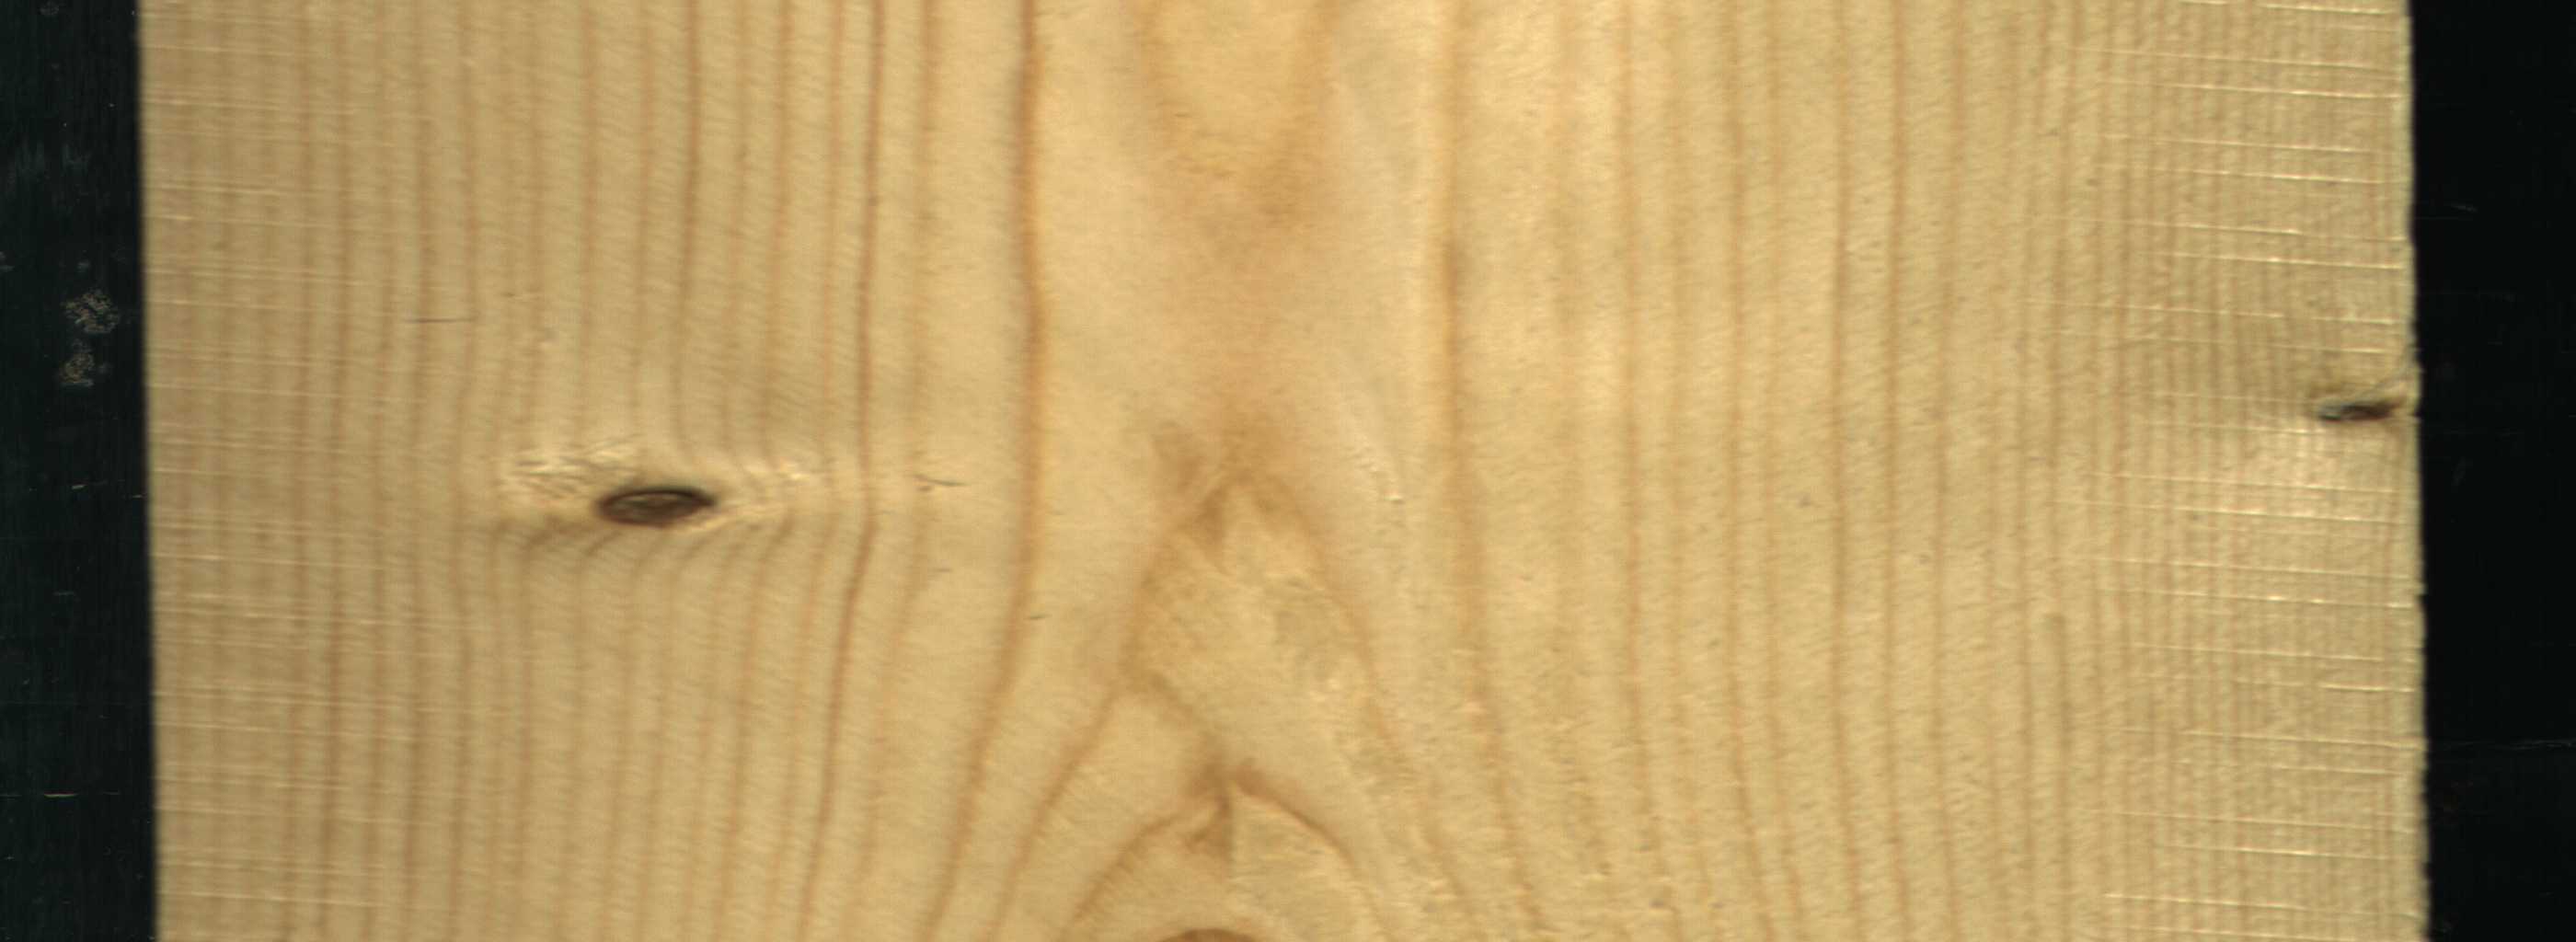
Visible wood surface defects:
Dead_Knot
Live_Knot
Live_Knot